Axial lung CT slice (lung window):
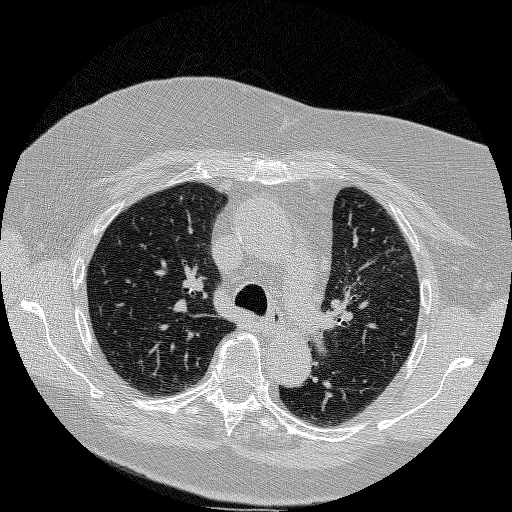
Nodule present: no